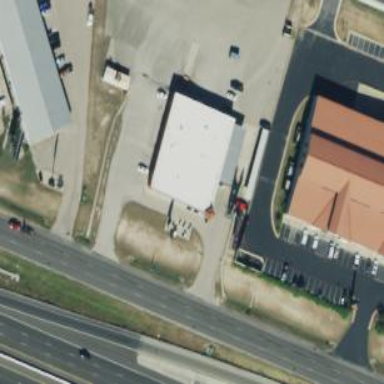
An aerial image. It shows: Building housing motorcycle shop.